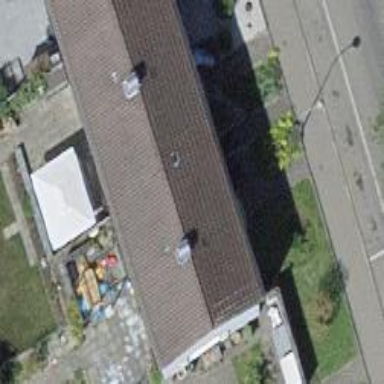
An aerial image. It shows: Gabled house with grey roof.